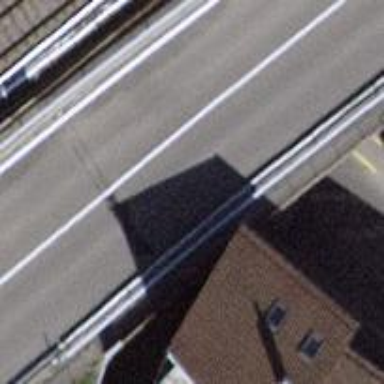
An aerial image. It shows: Tertiary road passing through tunnel with asphalt surface.